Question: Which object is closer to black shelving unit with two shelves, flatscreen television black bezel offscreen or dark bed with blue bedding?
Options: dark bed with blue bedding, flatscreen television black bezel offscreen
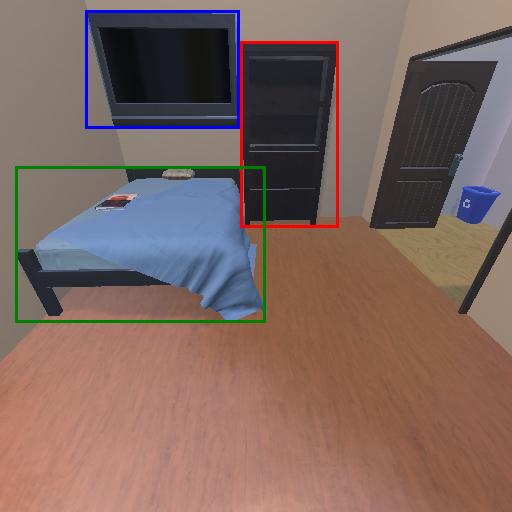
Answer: dark bed with blue bedding